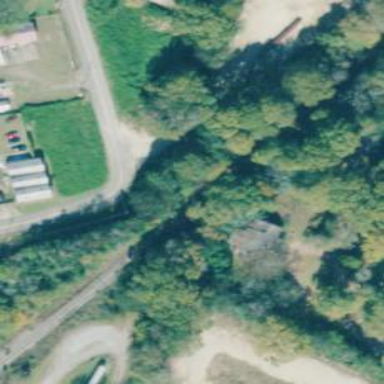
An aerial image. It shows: Abandoned railway.